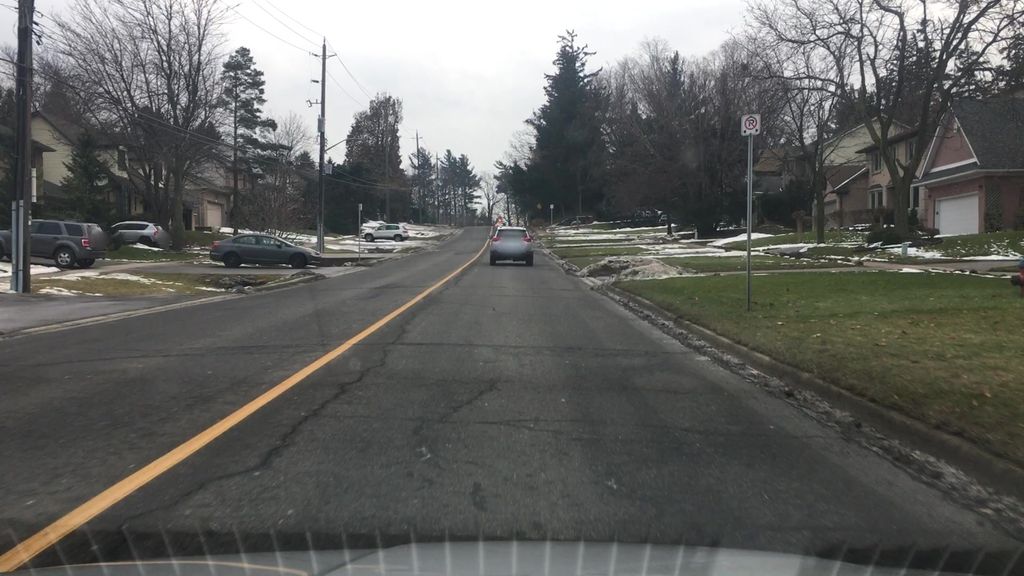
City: hamilton